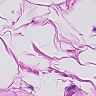
Metastatic tissue present: no